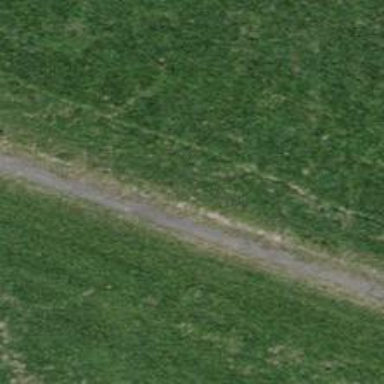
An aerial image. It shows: Pebblestone path.